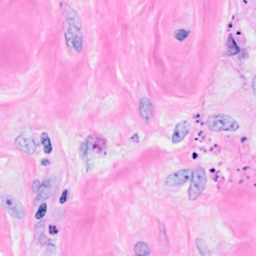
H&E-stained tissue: Breast